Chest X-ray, PA view. Patient: 9 years old, sex M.
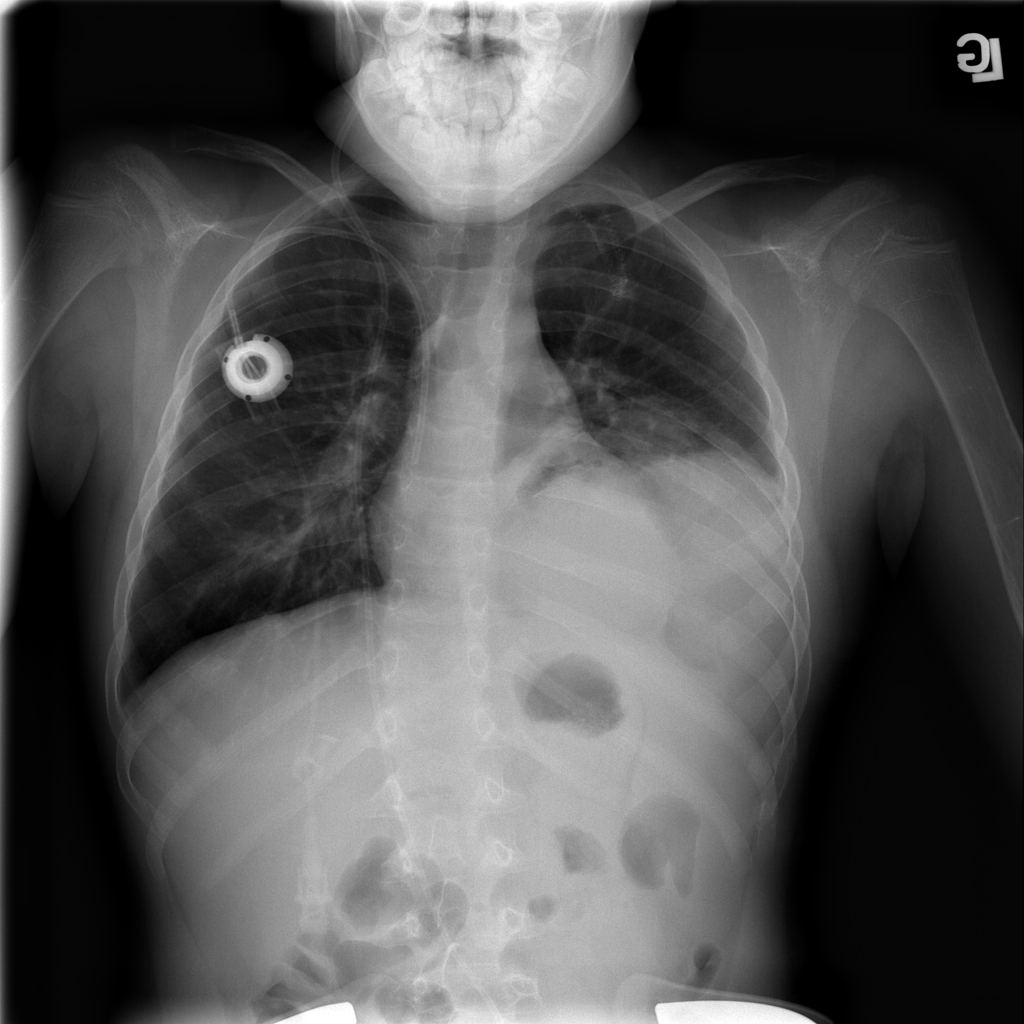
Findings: Consolidation